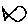
Label: fish